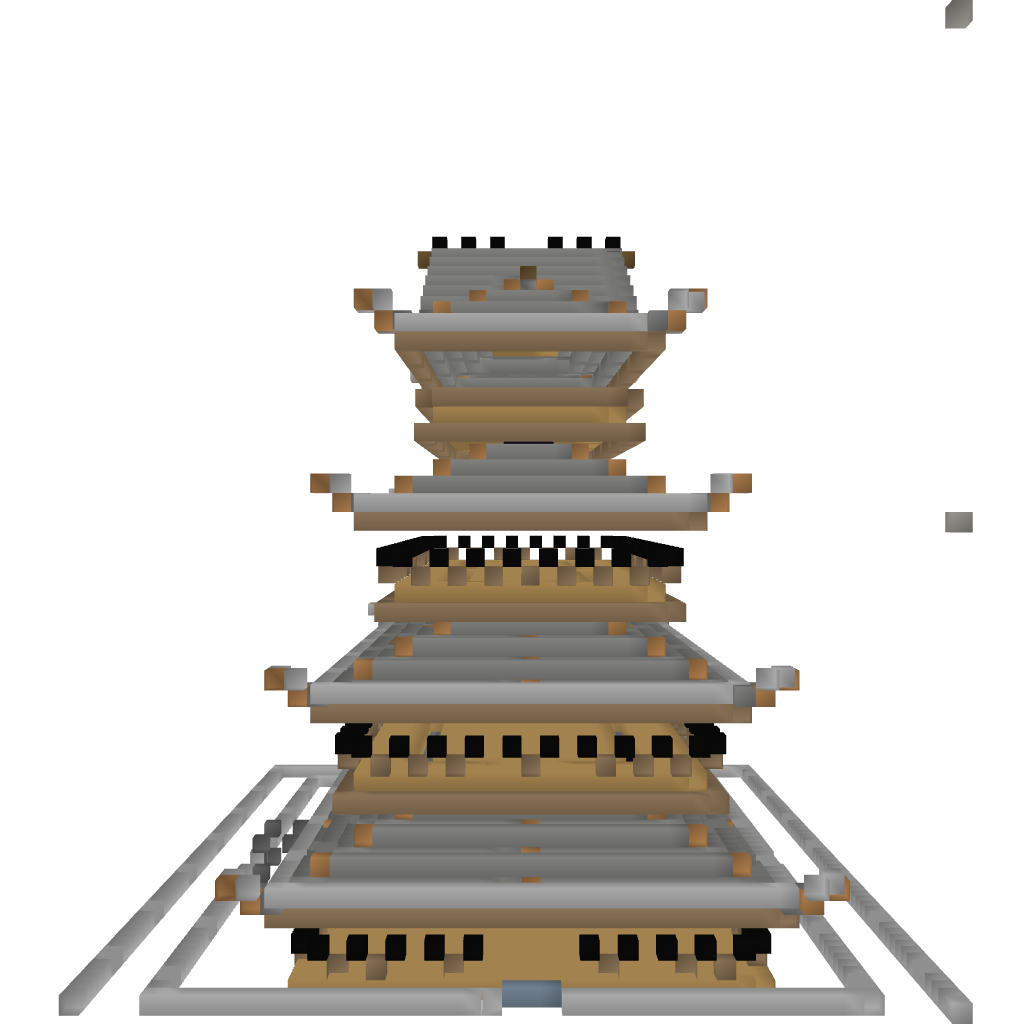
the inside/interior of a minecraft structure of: -- The Bagel Pagoda --